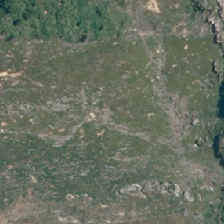
Land cover: harvested_forest